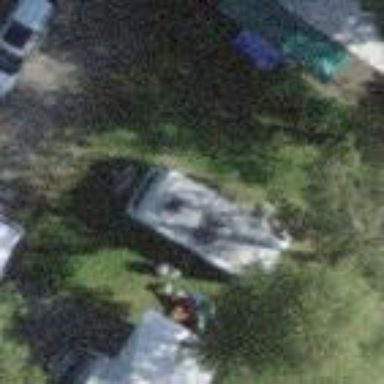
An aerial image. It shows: Camping pitch for tourists.